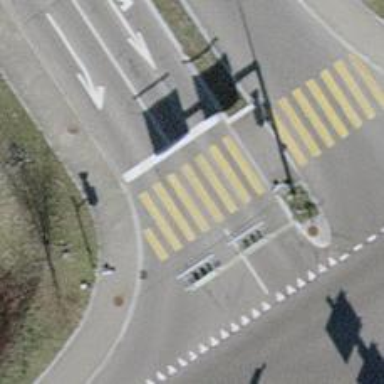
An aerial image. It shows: Road crossing with traffic signals.